Question: Android 4 duplicates inputs when the user focuses them. This duplicate input sits on top of the real input, and it functions pretty normal. This is odd, but ok, it seems to work.
However, if those inputs reside within an iframe, the duplicated input is no longer rendered on top of the original input, and instead it's rendered in a different spot.
Screenshot (duplicated input contains blue border, top left corner):
As far as I can tell, it's actually rendering this duplicated input as if the parent HTML document didn't exist at all. For example, If you add some margin-top inside of your iframe, the duplicate input takes that into account.
I've created a live example for your debugging enjoyment:
<URL>
Any ideas? Thanks!
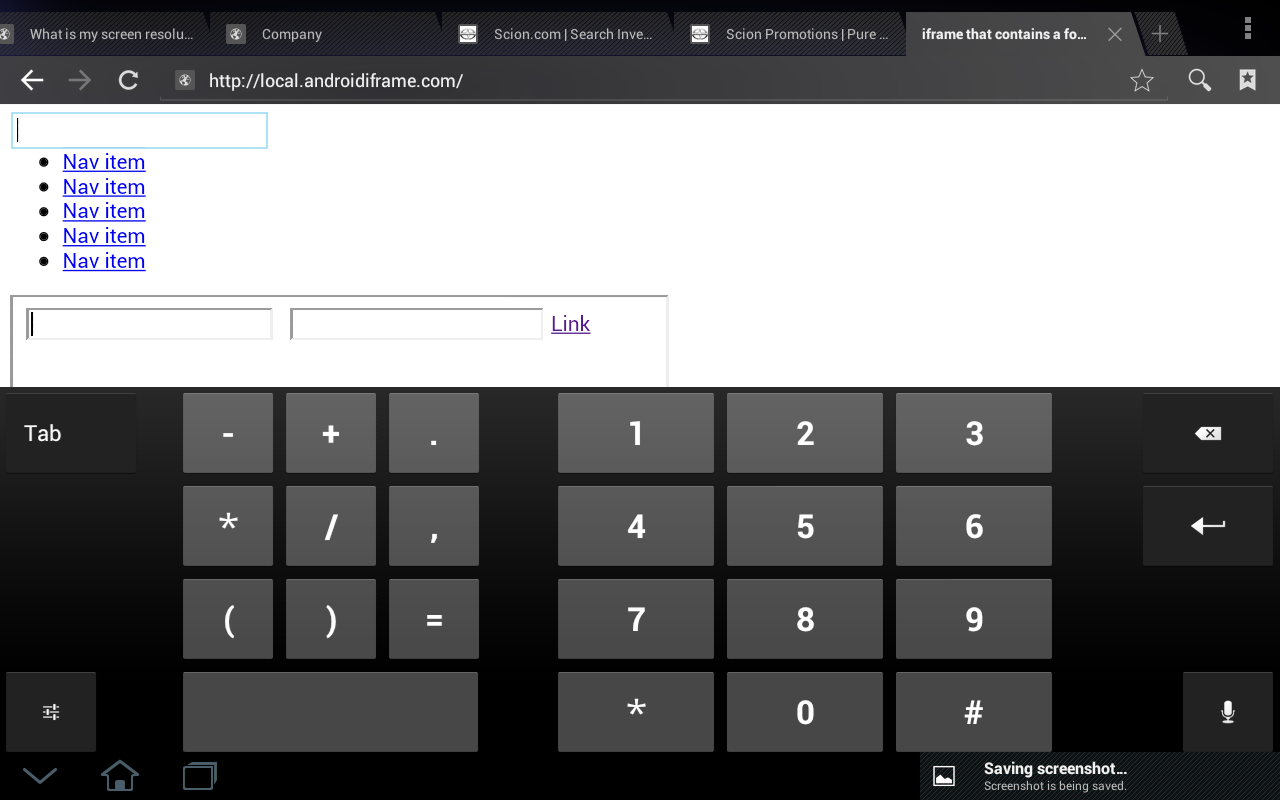
Answer: Just spent a few hours on this. The thread above by davethegr8 now has the solution. All's needed to fix the problem I had was:
'''
input {
-webkit-user-modify: read-write-plaintext-only;
}
'''
Tested this on a HTC One X default browser and it worked fine.